Question: I'm trying to upload build through GitHub action and fastlane. I'm stuck in the MapBox framework. I'm using Github LFS to upload the Mapbox framework. But in the last I'm getting error given below please check.
> ld: ignoring file /Users/runner/Library/Developer/Xcode/DerivedData/test-dplpvtipvtqvtobqpvumxtffttst/Build/Intermediates.noindex/ArchiveIntermediates/test/BuildProductsPath/Release-iphoneos/XCFrameworkIntermediates/MapboxCoreMaps/MapboxCoreMaps.framework/MapboxCoreMaps, building for iOS-arm64 but attempting to link with file built for unknown-unsupported file format ( 0x76 0x65 0x72 0x73 0x69 0x6F 0x6E 0x20 0x68 0x74 0x74 0x70 0x73 0x3A 0x2F 0x2F )
❌ Undefined symbols for architecture arm64
Symbol: OBJC_CLASS$_MBMLayerPosition
Referenced from: objc-class-ref in Style.o
❌ ld: symbol(s) not found for architecture arm64
❌ clang: error: linker command failed with exit code 1 (use -v to see invocation)
> Linking FirebaseCoreDiagnostics
** ARCHIVE FAILED **
The following build commands failed:
Ld /Users/runner/Library/Developer/Xcode/DerivedData/test-dplpvtipvtqvtobqpvumxtffttst/Build/Intermediates.noindex/ArchiveIntermediates/test/IntermediateBuildFilesPath/UninstalledProducts/iphoneos/MapboxMaps.framework/MapboxMaps normal (in target 'MapboxMaps' from project 'Pods')
(1 failure)
[10:59:06]: Exit status: 65
Question:- Can someone please explain to me how to solve this issue.
Can someone please explain to me How to get Progress?
Any help would be greatly appreciated.
Thanks in advance.
Github LFS

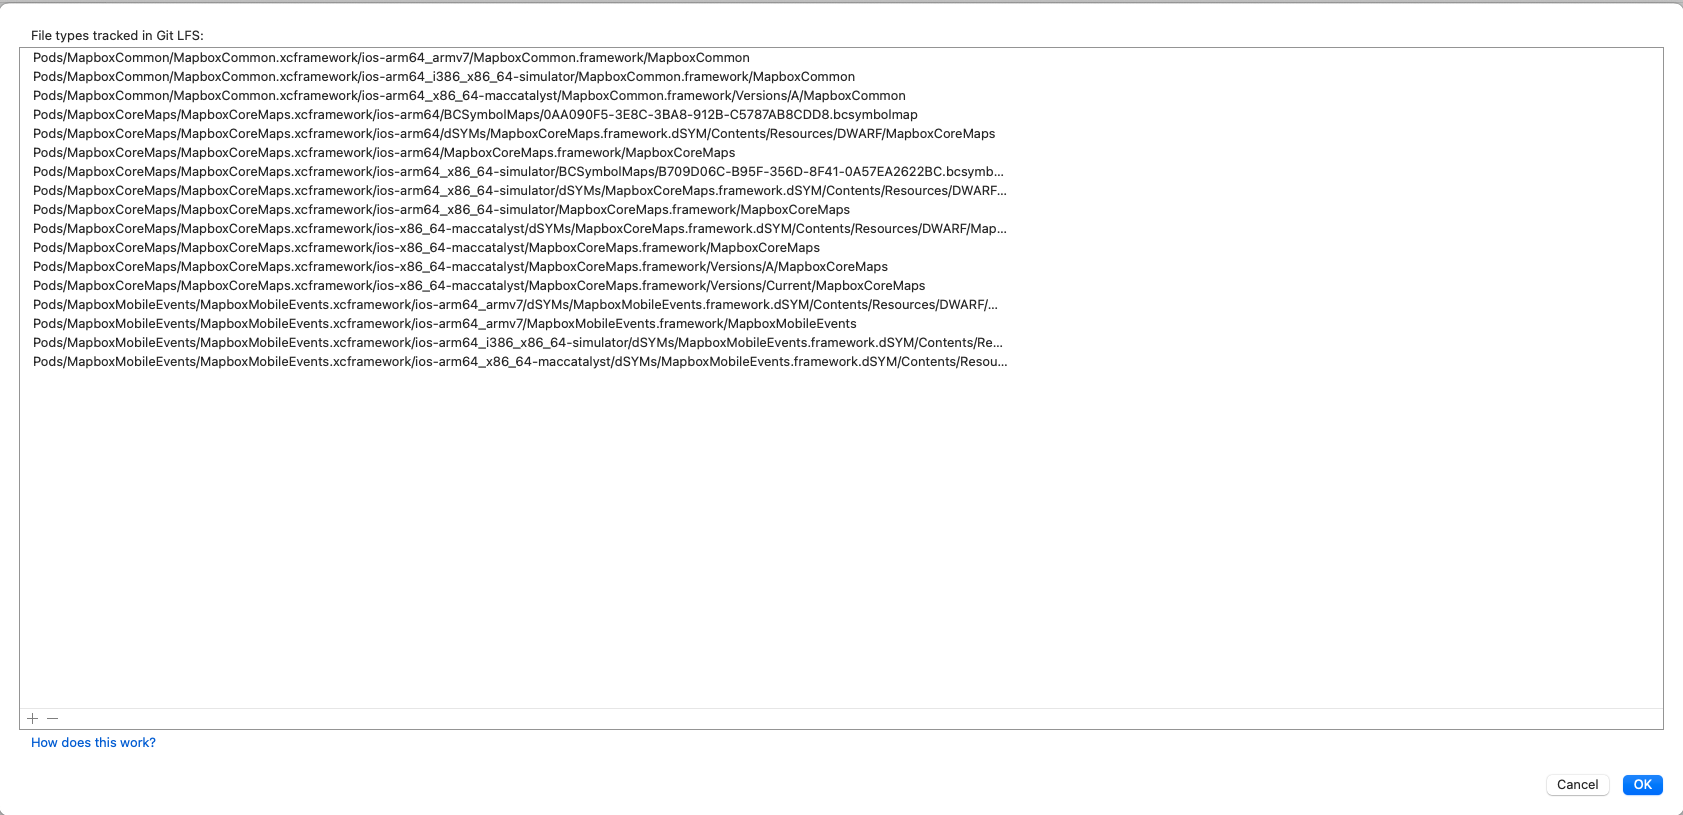
Answer: You're not running 'git lfs pull' in your Github action. How do I know that? Because the error message you get says:
'''
ld: ignoring file /Users/runner/Library/Developer/Xcode/DerivedData/test-dplpvtipvtqvtobqpvumxtffttst/Build/Intermediates.noindex/ArchiveIntermediates/test/BuildProductsPath/Release-iphoneos/XCFrameworkIntermediates/MapboxCoreMaps/MapboxCoreMaps.framework/MapboxCoreMaps, building for iOS-arm64 but attempting to link with file built for unknown-unsupported file format ( 0x76 0x65 0x72 0x73 0x69 0x6F 0x6E 0x20 0x68 0x74 0x74 0x70 0x73 0x3A 0x2F 0x2F )
'''
If you convert these (0x76 0x65 0x72 0x73 0x69 0x6F 0x6E 0x20 0x68 0x74 0x74 0x70 0x73 0x3A 0x2F 0x2F) to ASCII, you get a string, namely: 'version https://', meaning that your framework file ('/Users/runner/Library/Developer/Xcode/DerivedData/test-dplpvtipvtqvtobqpvumxtffttst/Build/Intermediates.noindex/ArchiveIntermediates/test/IntermediateBuildFilesPath/UninstalledProducts/iphoneos/MapboxMaps.framework/MapboxMap') still has a string pointer inside, starting with 'version https://' and not the actual framework itself.
So, what you should do, is to run 'git lfs pull' when you're pulling the repo in your github action config file.
Something like this:
'''
- name: checkout
uses: actions/checkout@v2
with:
lfs: 'true'
- name: checkoutLFS
uses: actions/checkout@v2
- run: git lfs pull
'''